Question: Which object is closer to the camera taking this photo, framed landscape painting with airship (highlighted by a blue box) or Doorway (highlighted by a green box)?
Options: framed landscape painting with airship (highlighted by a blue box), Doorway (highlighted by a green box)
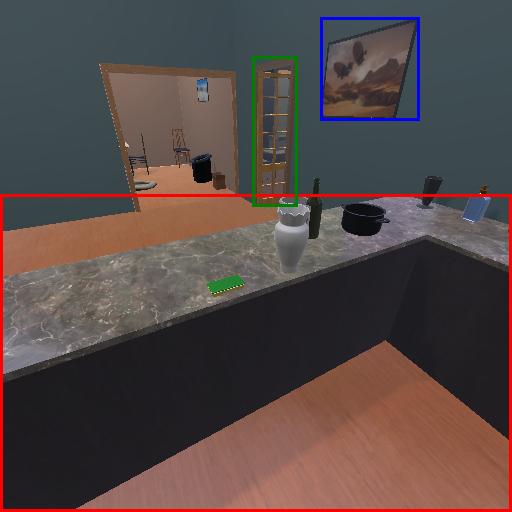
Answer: framed landscape painting with airship (highlighted by a blue box)